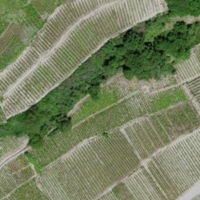
EUNIS habitat code: 40
Species observed at this site:
Prunus avium